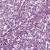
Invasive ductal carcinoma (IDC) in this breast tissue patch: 1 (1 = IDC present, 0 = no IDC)